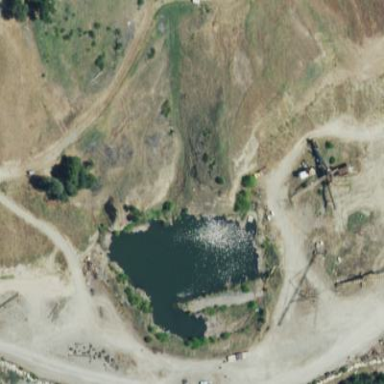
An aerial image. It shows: Pond surrounded by natural water.